Field crop: tomato
Growth stage: 1
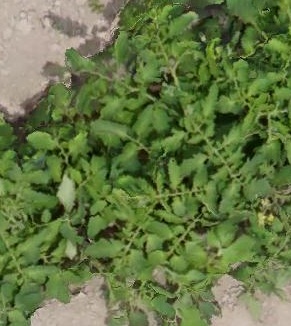
Species: tomato